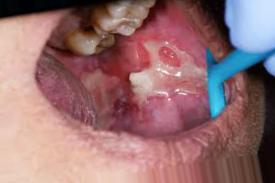
Condition: Mouth Ulcer